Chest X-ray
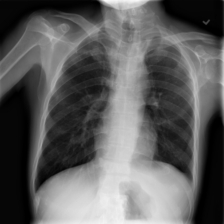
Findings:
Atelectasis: negative
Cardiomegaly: negative
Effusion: negative
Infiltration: negative
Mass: negative
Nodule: negative
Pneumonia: negative
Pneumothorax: negative
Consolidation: negative
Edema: negative
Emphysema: negative
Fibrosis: negative
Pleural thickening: negative
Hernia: negative